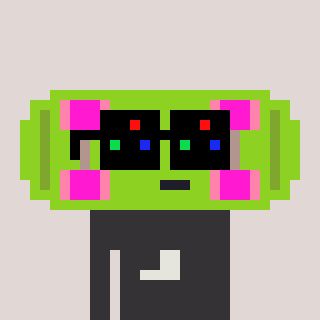
a pixel art character with square black sunglasses, a skateboard-shaped head and a grayscale-colored body on a warm background